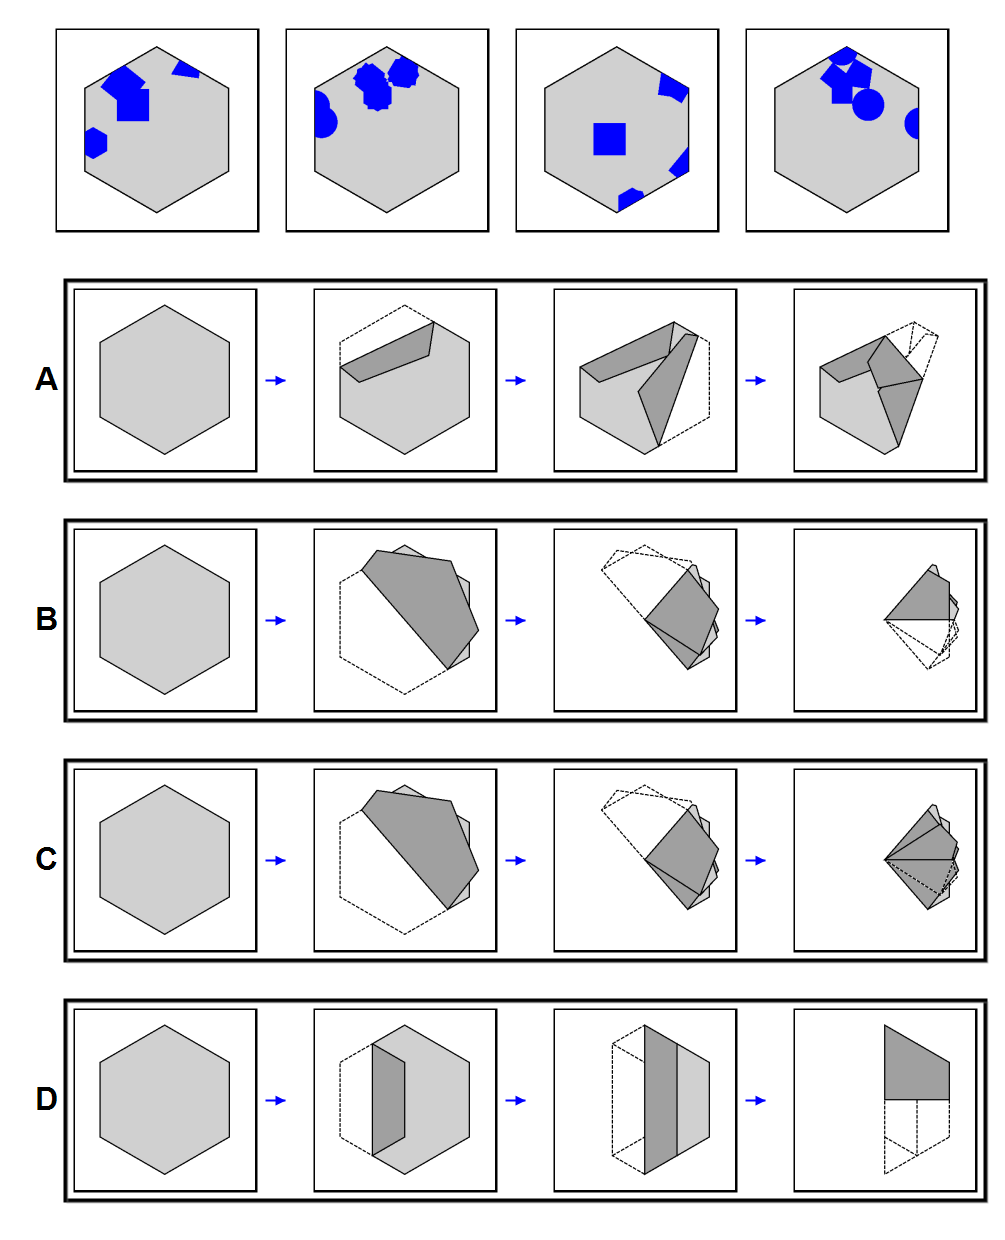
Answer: A